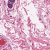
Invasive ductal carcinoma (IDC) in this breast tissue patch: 0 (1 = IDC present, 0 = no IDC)